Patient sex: F
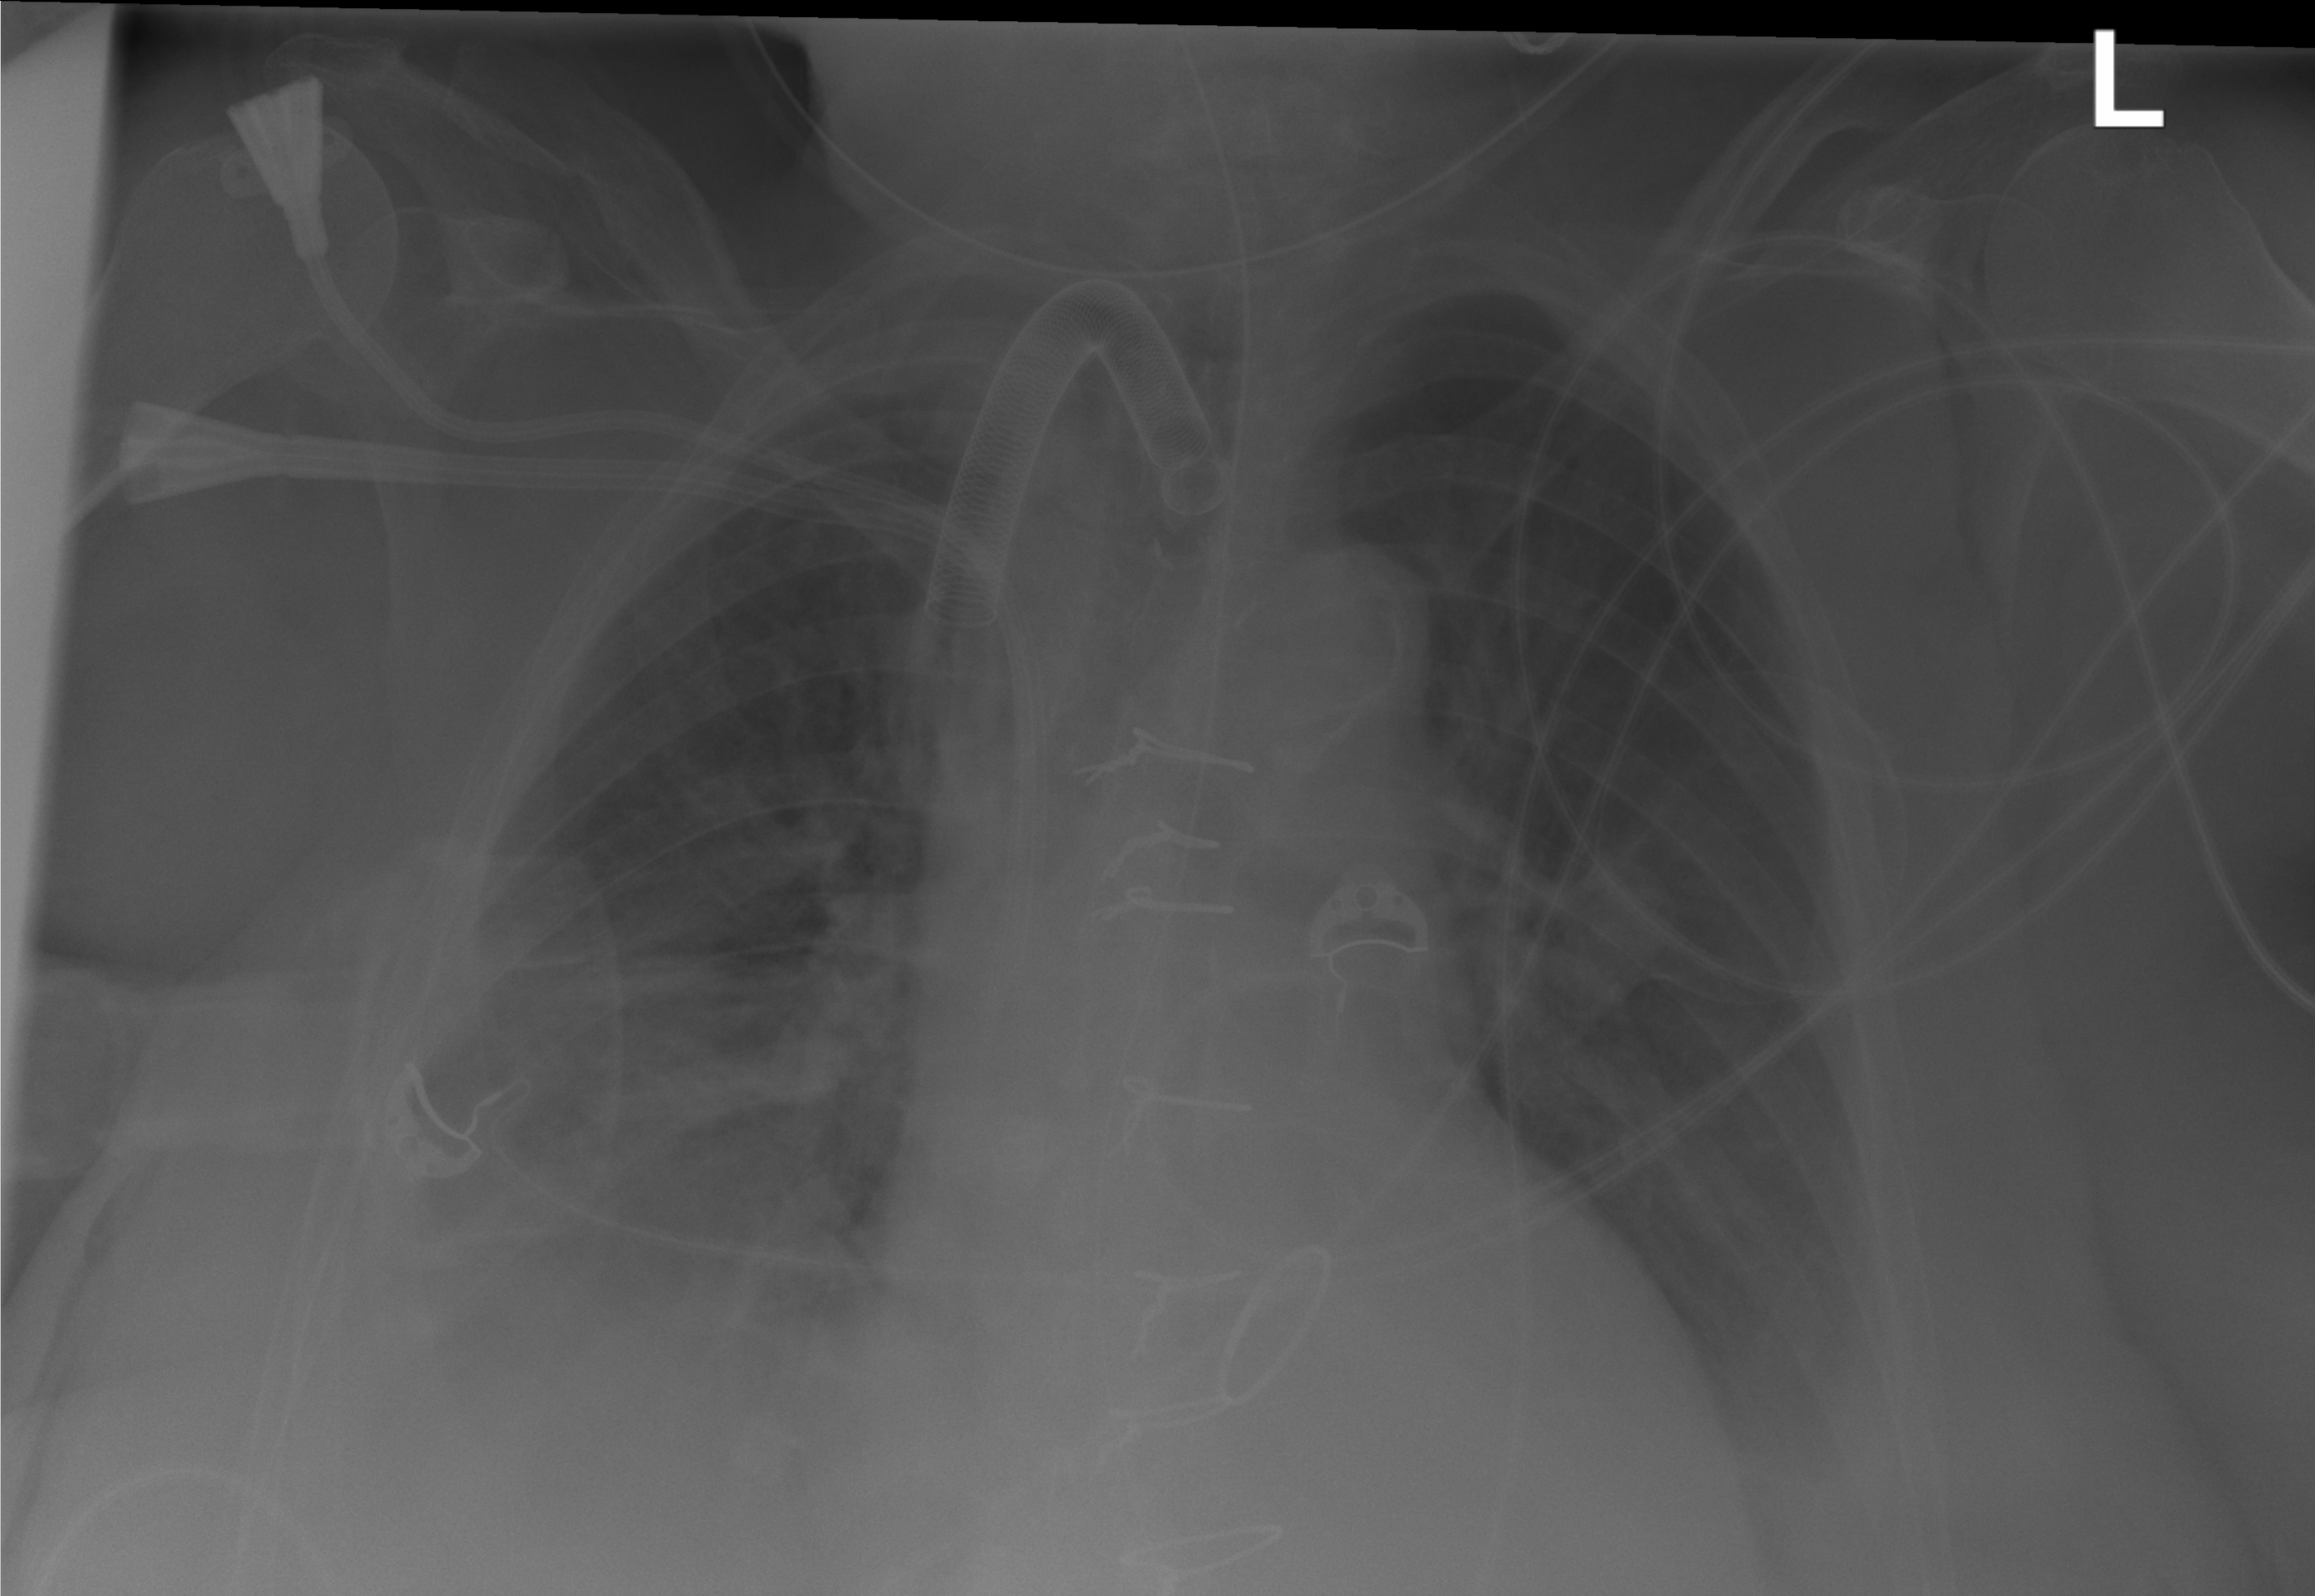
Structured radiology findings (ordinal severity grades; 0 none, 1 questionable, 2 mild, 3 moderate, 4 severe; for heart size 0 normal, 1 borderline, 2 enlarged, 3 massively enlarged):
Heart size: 2
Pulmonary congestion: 2
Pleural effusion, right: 3
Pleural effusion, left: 1
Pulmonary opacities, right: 2
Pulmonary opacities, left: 0
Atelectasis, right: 3
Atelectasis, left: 2